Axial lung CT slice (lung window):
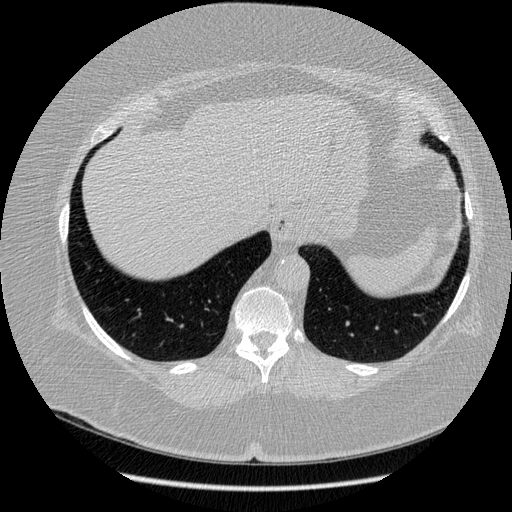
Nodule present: no